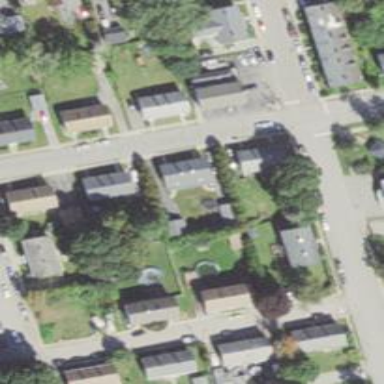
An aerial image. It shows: Residential driveway designated as service road.